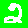
Digit: 2